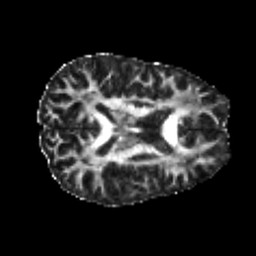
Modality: FA
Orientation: axial
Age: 20
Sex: male
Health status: healthy
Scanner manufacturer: philips
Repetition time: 7.386 s
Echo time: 0.08599 s